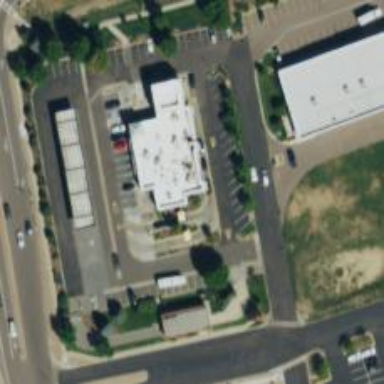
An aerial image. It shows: Convenience shop.